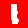
Digit: 1